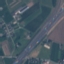
Land use / land cover class: Highway